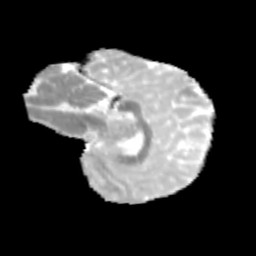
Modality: MD
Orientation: sagittal
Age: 10
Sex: male
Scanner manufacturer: siemens
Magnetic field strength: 3 T
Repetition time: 3.8 s
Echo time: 0.07 s